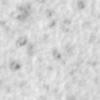
Label: no_change